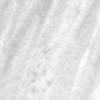
Label: change